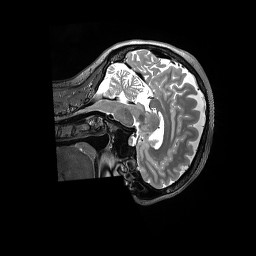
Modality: T2w
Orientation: sagittal
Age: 38
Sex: female
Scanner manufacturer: siemens
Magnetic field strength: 3 T
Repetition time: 3.2 s
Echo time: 0.564 s